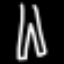
Label: pants